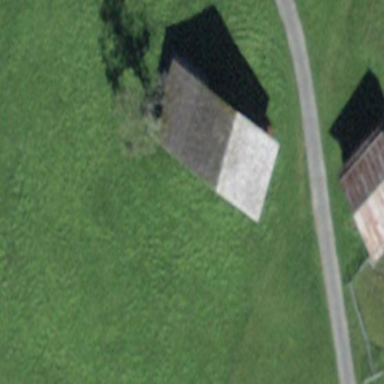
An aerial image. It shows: Rural barn.